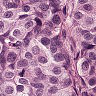
Metastatic tissue present: yes